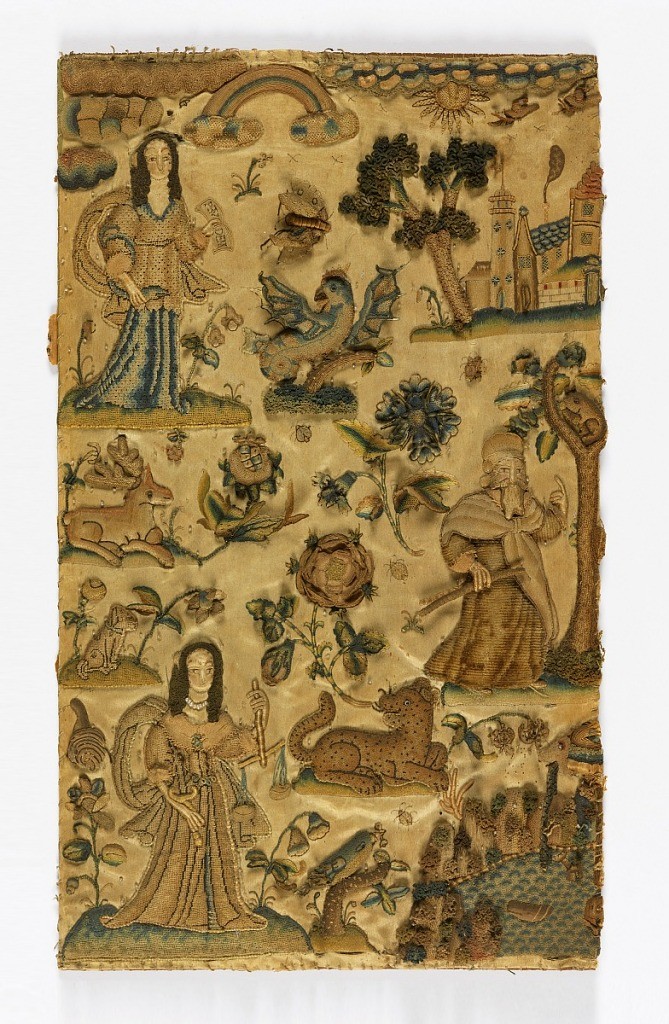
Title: Embroidered picture
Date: mid-17th century
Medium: silk, silk-wrapped metal, pearls, glass beads Technique: embroidered in satin, stem, couching, and looping (needle-made lace) stitches with appliqué on 7/1 satin foundation
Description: Left portion of what was originally a larger picture. Female figures representing Justice and Prudence in each corner.  At right middle a male figure of a prophet.  Animals and flowers in field.